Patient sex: F
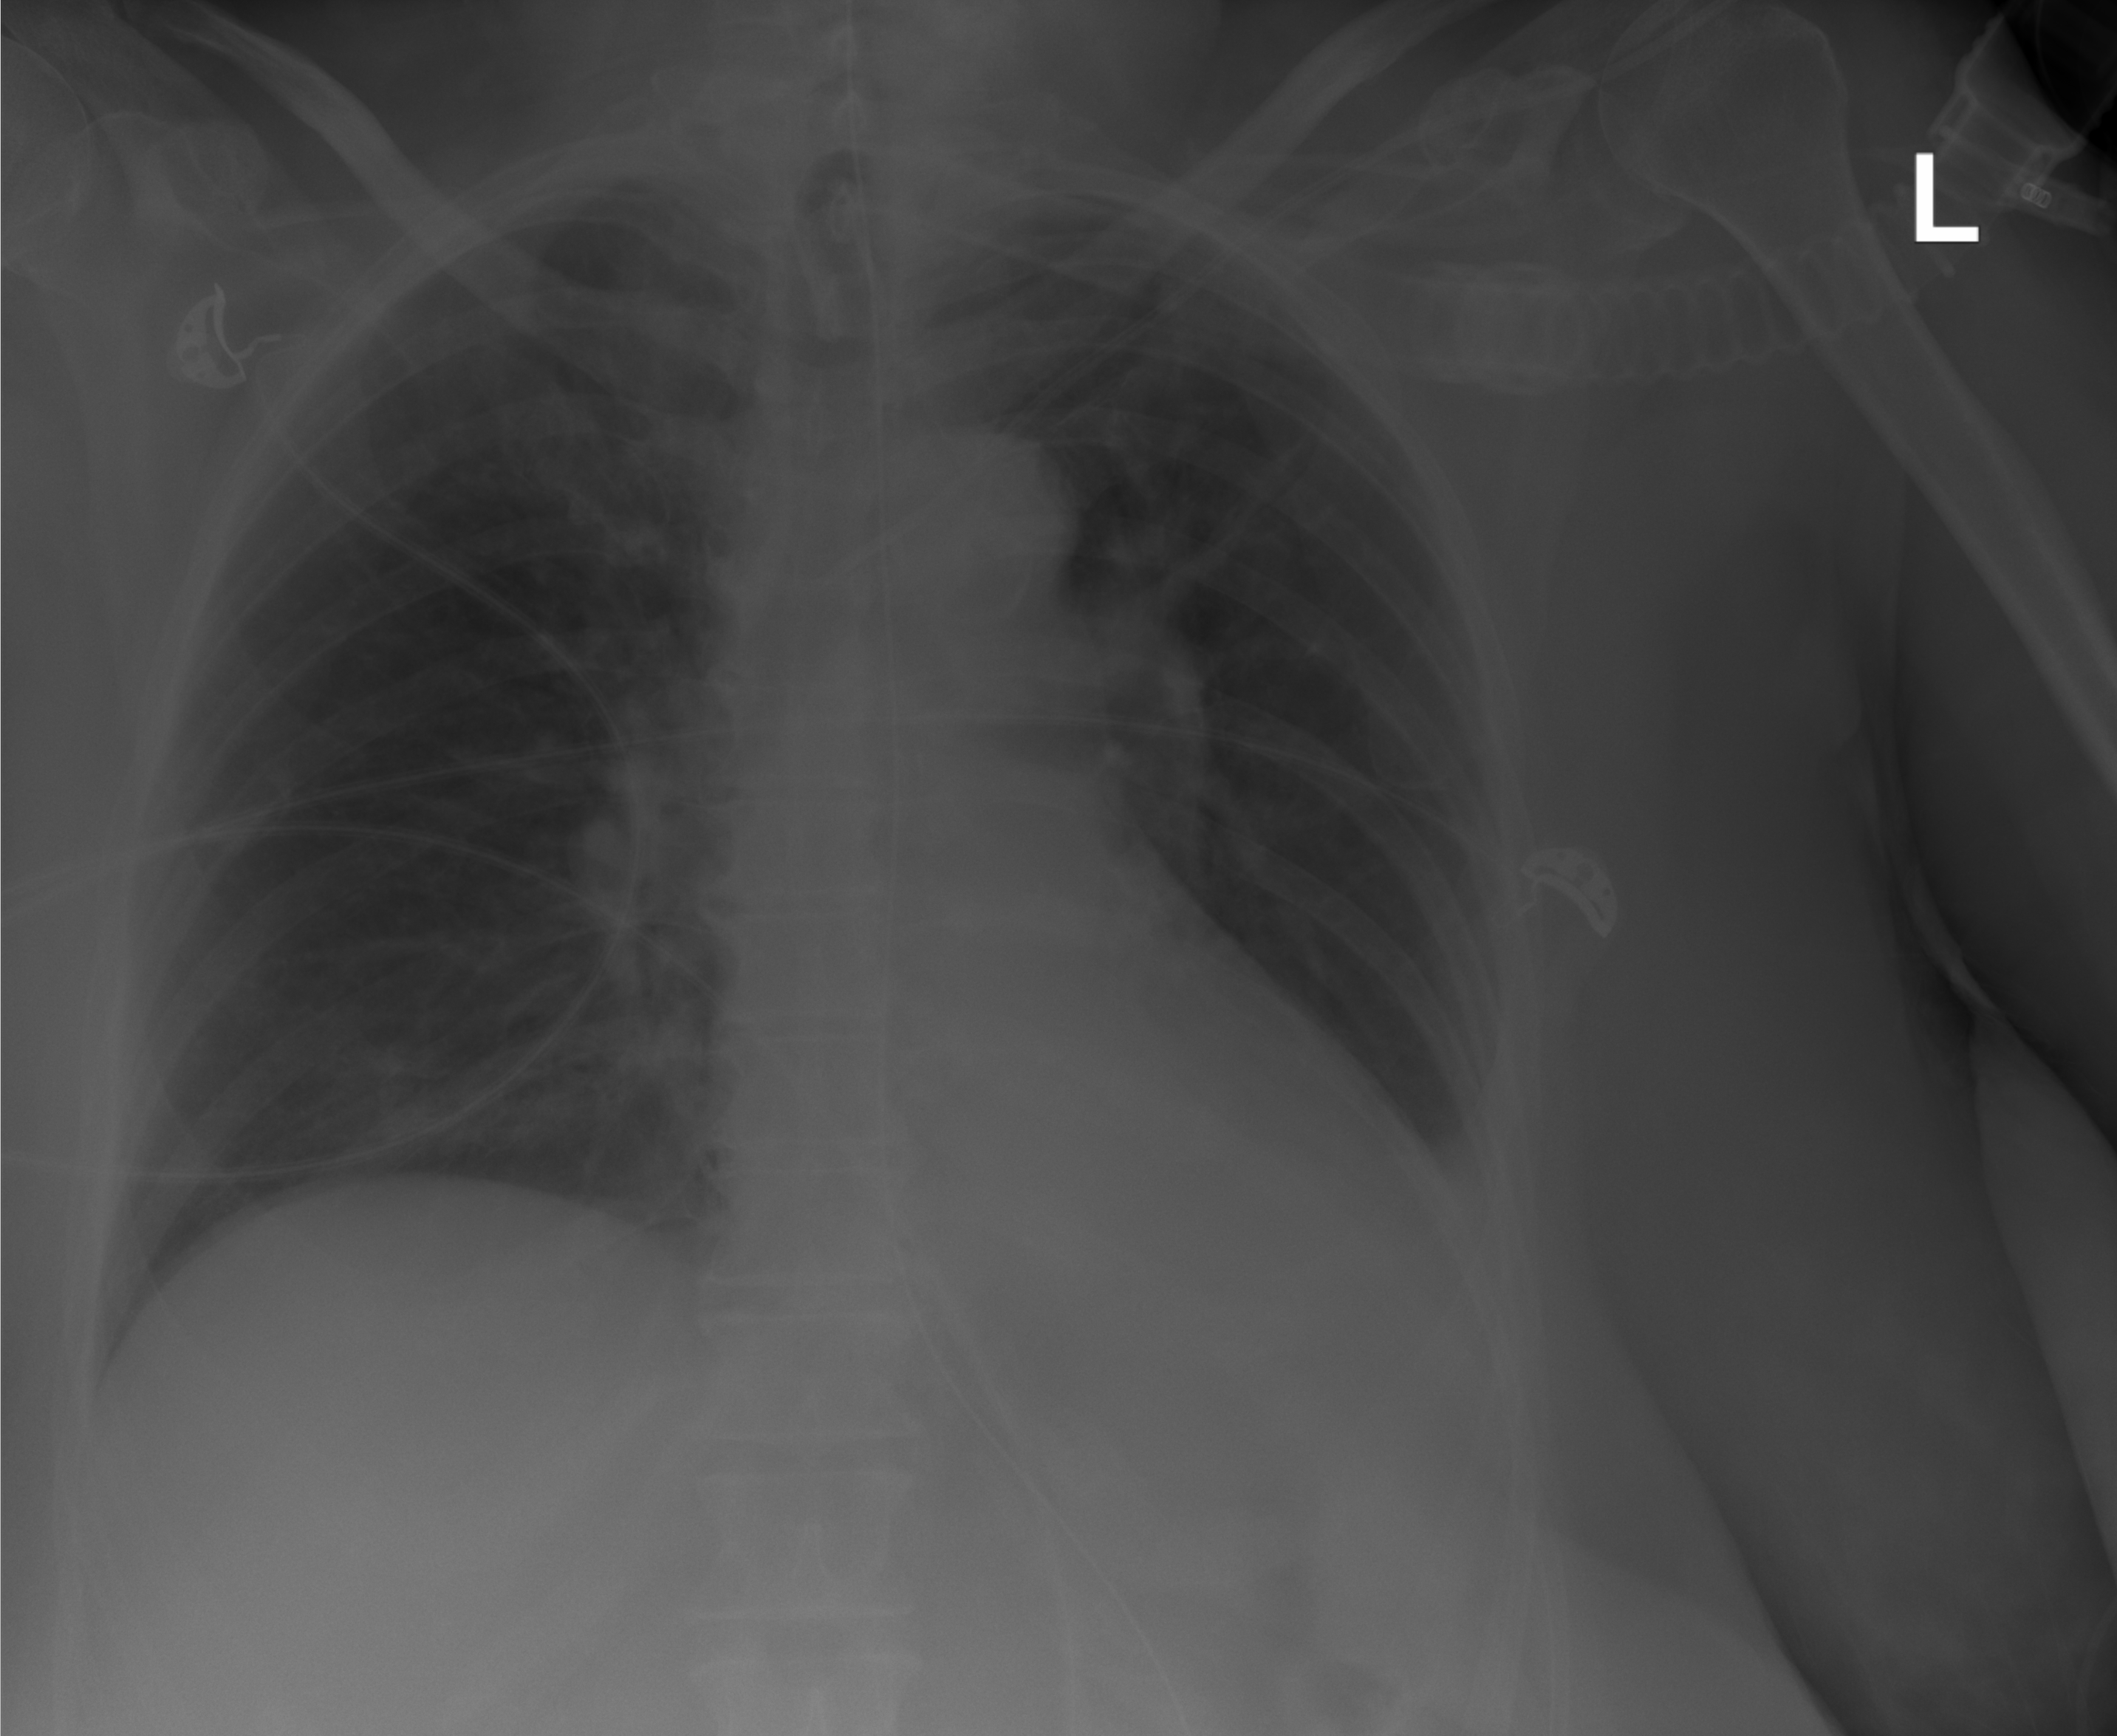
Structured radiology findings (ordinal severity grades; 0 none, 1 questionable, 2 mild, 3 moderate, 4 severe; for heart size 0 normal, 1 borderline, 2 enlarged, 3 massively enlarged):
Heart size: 0
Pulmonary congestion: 2
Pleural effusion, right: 1
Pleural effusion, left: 2
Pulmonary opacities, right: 2
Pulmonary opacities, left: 0
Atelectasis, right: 0
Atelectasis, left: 2